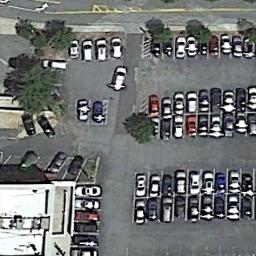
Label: parking_lot